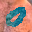
Label: 0